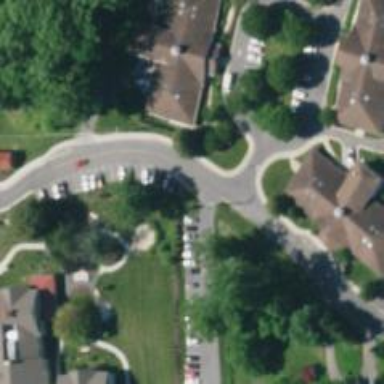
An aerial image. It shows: Nursing home.